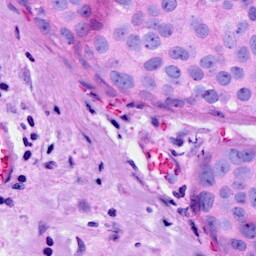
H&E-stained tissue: Breast